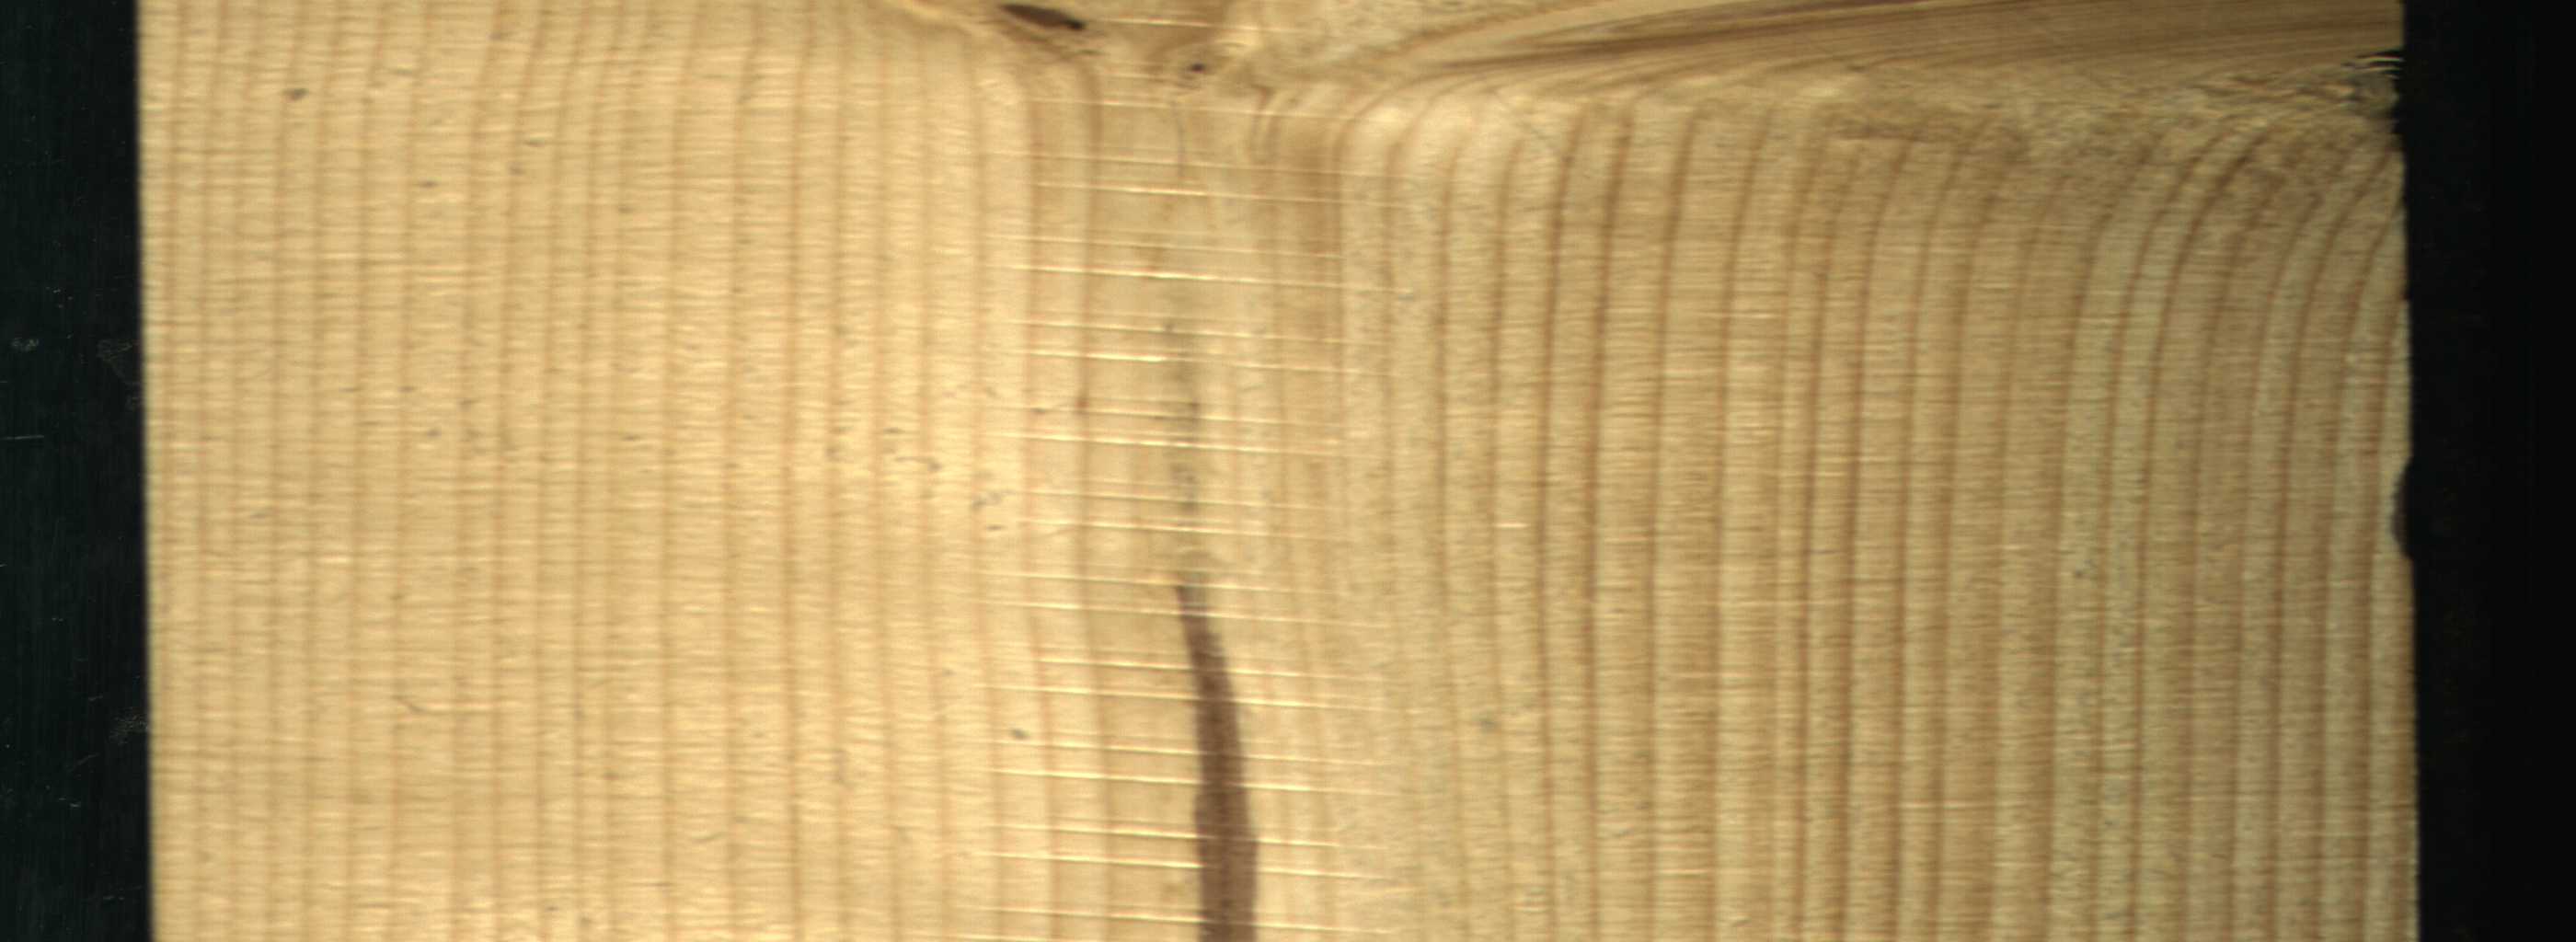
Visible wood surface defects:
Marrow
Live_Knot
Live_Knot